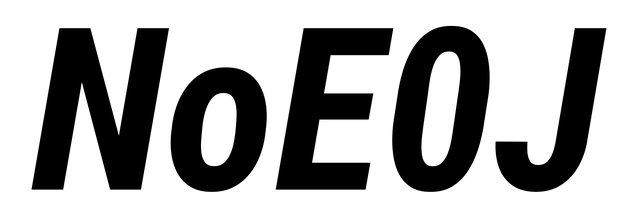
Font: Roboto-Italic_Condensed_Bold_Italic